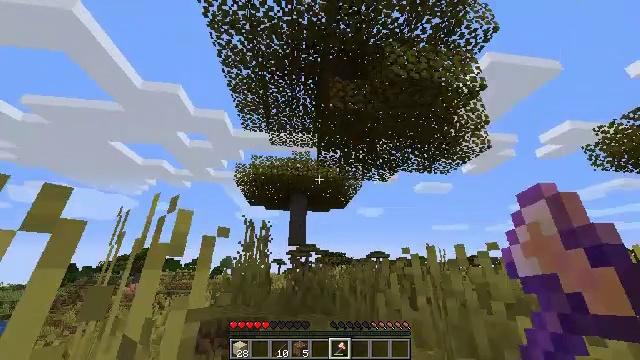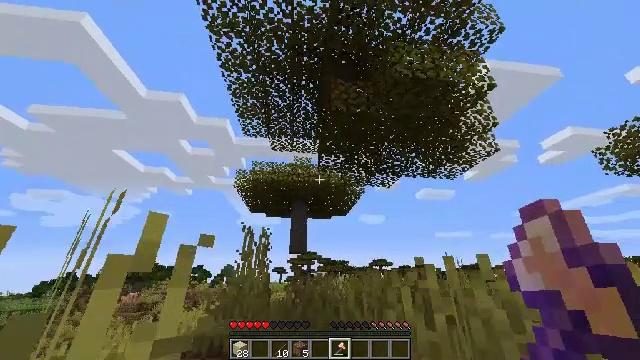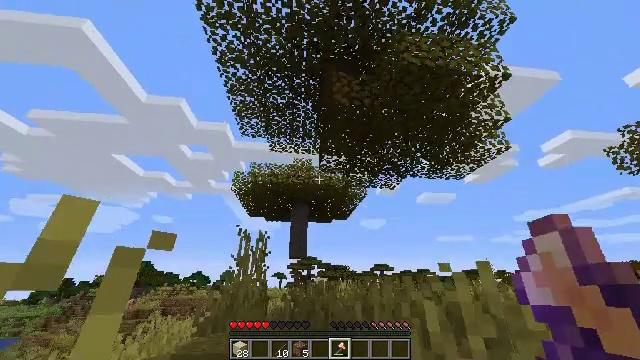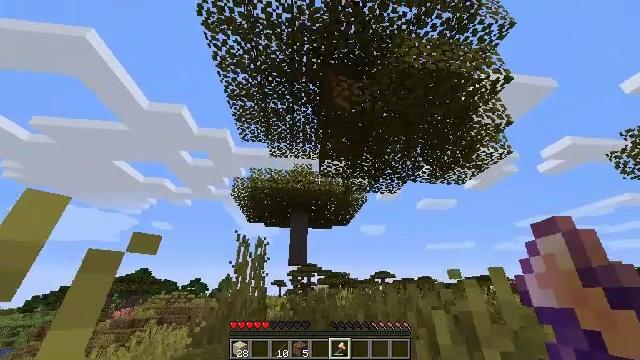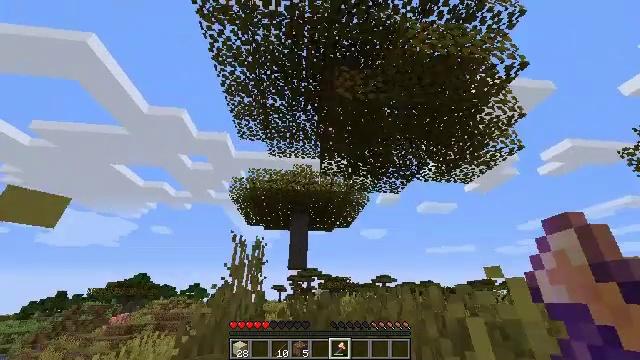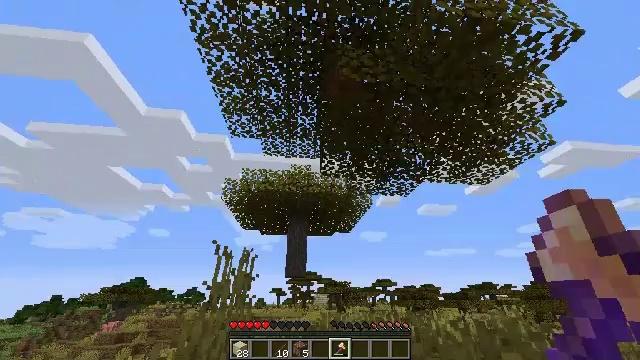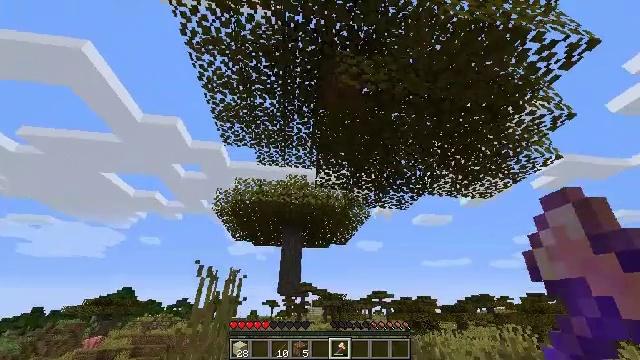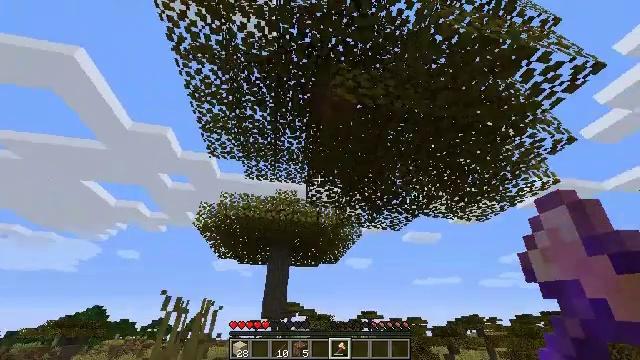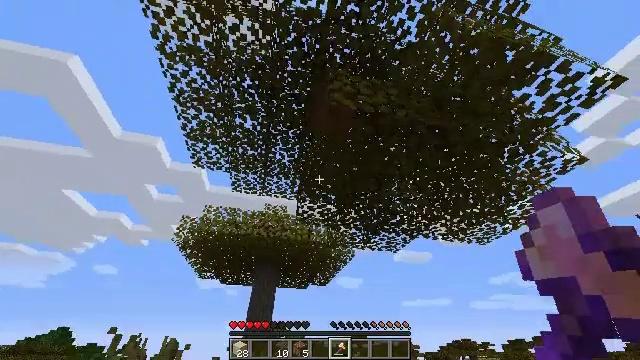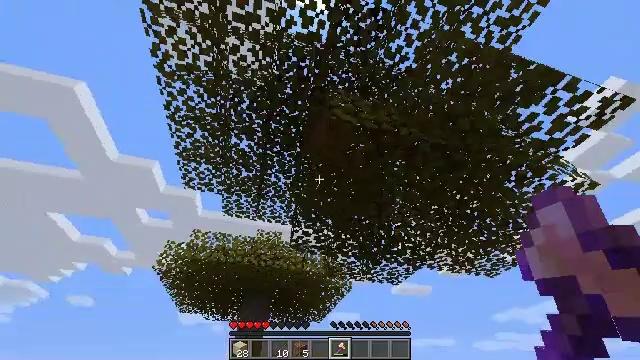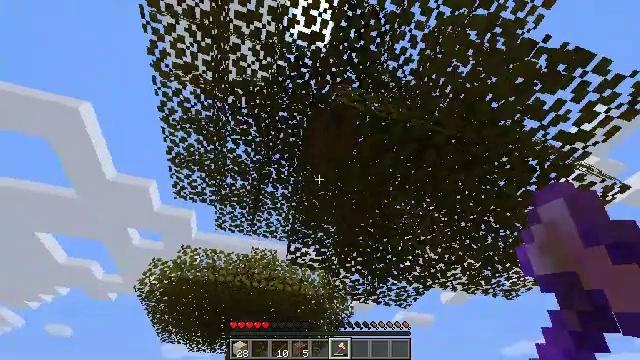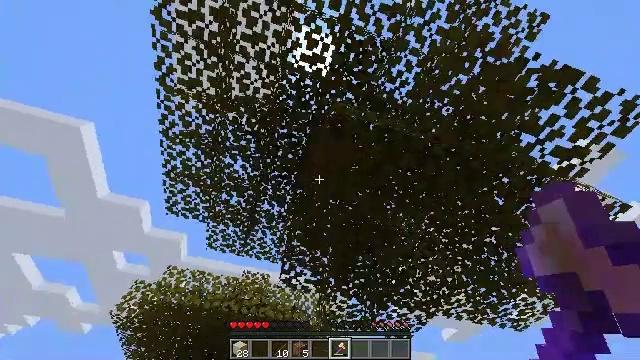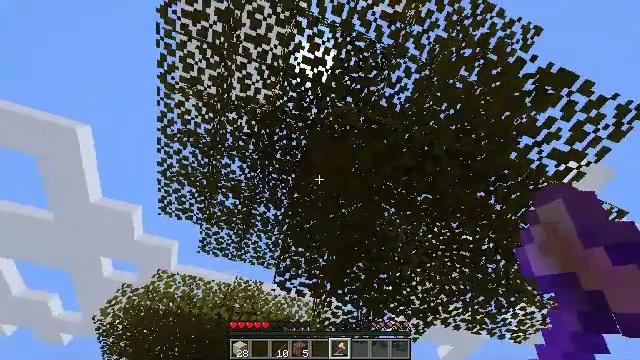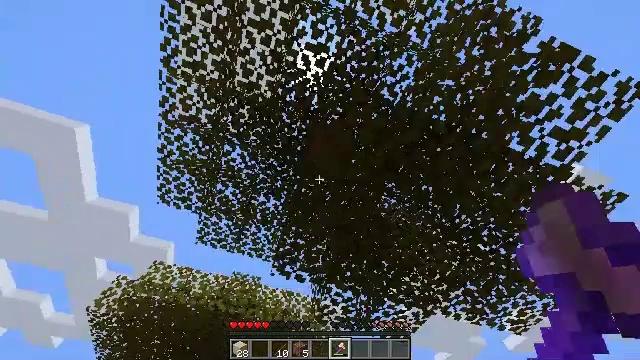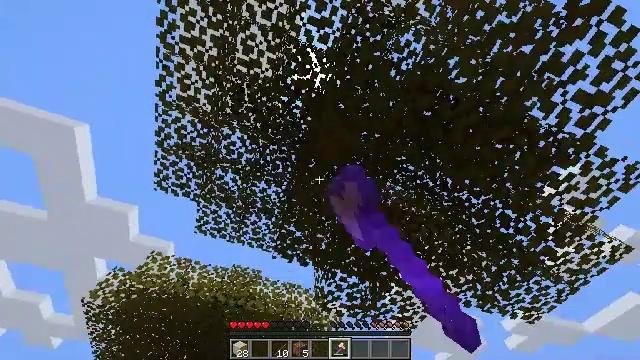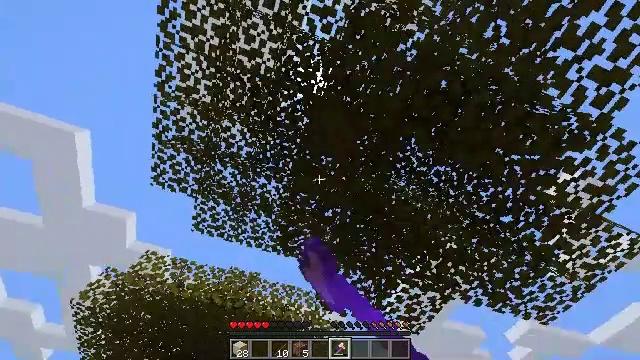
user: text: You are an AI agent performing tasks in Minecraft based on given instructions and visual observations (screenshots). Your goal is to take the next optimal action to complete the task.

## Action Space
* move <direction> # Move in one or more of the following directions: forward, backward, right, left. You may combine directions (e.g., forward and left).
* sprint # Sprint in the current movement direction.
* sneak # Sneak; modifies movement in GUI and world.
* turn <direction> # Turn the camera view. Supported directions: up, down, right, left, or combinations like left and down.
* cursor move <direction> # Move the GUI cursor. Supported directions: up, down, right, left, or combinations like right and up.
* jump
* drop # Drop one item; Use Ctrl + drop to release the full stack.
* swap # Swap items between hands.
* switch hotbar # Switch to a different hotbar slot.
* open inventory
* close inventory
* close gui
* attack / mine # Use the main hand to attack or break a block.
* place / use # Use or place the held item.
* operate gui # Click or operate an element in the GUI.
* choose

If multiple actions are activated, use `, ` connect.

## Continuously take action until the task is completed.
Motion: motion action
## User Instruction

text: Harvest acacia leaves with your hand or a tool.
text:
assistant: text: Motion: move forward, turn up
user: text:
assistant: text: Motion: move forward, turn up
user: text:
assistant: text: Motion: move forward, turn up
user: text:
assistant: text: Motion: move forward
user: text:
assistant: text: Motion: move forward, jump
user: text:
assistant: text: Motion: move forward, turn right and up, jump
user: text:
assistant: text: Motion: move forward, turn right and up, jump
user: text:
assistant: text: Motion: move forward, turn right and up, jump
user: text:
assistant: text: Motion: move forward, turn right and up, jump
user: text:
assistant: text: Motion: move forward, turn up
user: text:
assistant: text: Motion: move forward, turn right and up
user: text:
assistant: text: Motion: move forward, turn right and up
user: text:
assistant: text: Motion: move forward, turn up, attack / mine
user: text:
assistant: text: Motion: move forward, attack / mine
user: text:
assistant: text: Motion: turn up, attack / mine
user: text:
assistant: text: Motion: turn up, attack / mine
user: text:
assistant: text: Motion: turn up, attack / mine
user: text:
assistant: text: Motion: turn up, attack / mine
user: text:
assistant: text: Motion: attack / mine
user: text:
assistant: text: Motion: attack / mine
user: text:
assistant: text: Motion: attack / mine
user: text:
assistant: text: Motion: turn up, attack / mine
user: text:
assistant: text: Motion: attack / mine
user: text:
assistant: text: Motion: attack / mine
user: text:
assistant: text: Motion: attack / mine
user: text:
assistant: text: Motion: attack / mine